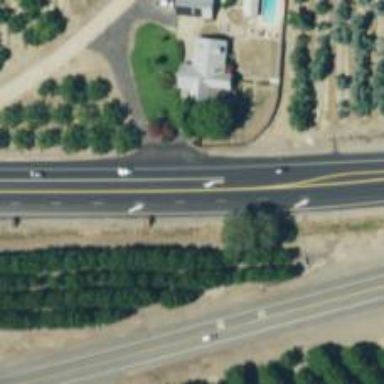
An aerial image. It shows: Asphalt road designated as trunk highway.